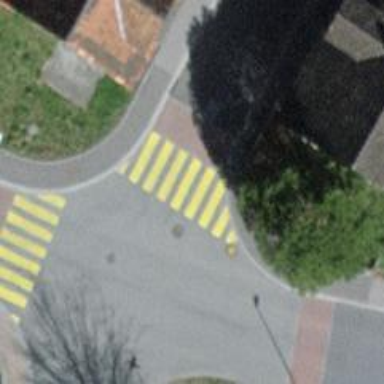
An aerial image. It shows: Marked crossing with zebra stripes on the road.